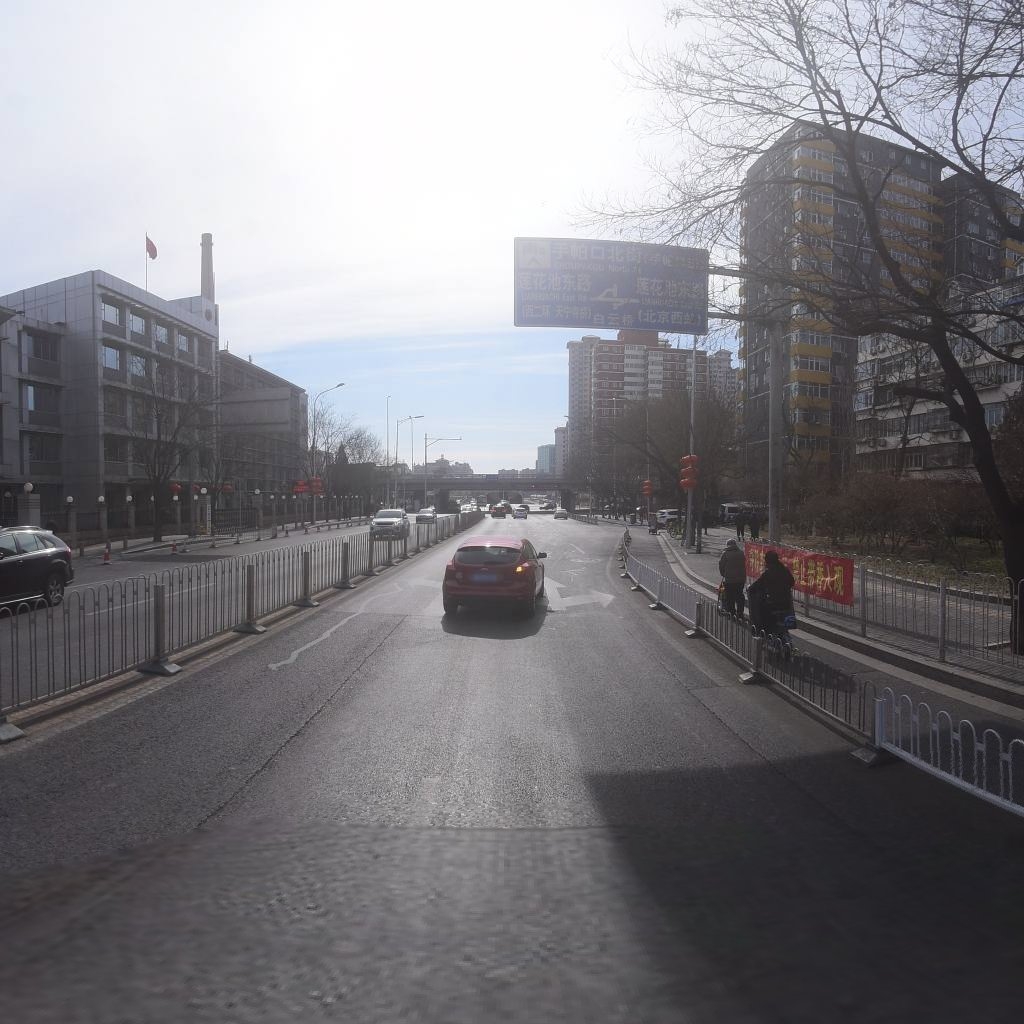
Region: Xicheng
Road damage annotations: longitudinal crack, longitudinal crack, longitudinal patch